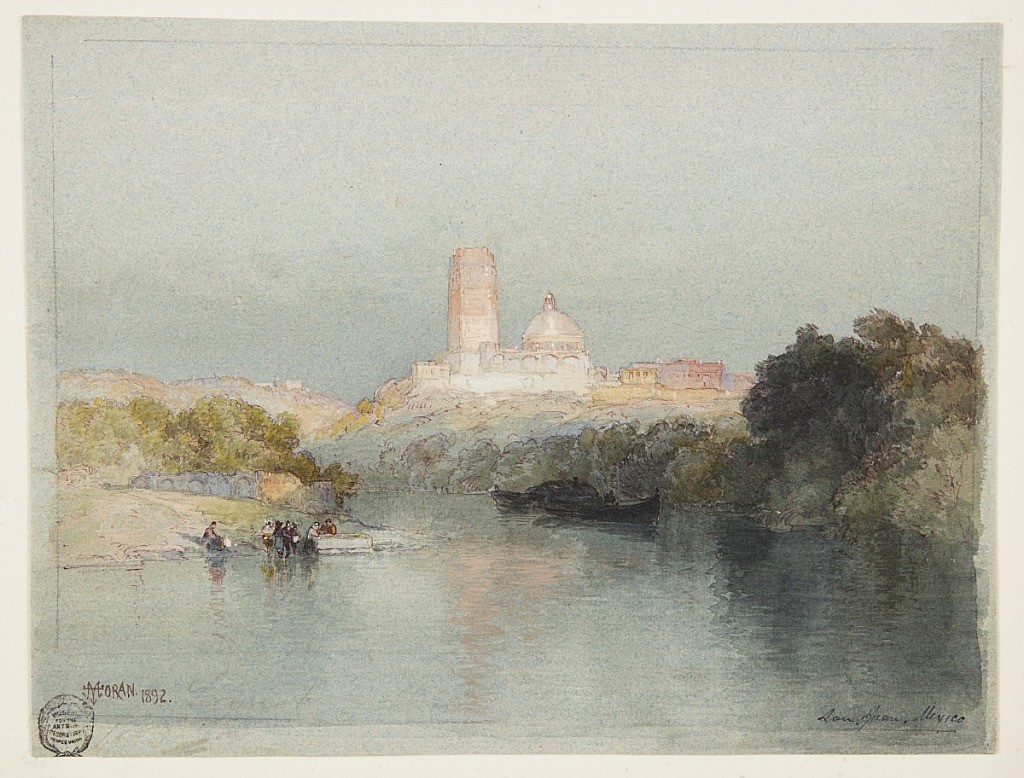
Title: Hacienda on the Lerma River, San Juan, Mexico
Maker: Thomas Moran, American, b. Britain, 1837–1926
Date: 1892
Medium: Brush and watercolor, white gouache, pen and red ink, graphite on gray laid paper. Ruled border in graphite, mounted on off-white wove paper.
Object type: Drawing
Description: Horizontal view with foreground filled by water or a river, wooded banks at right and left middle ground.  Peasants gathered at water trough at left. Two barges at right center. Buildings on top of hills in background.  Church with dome and tower included at right.